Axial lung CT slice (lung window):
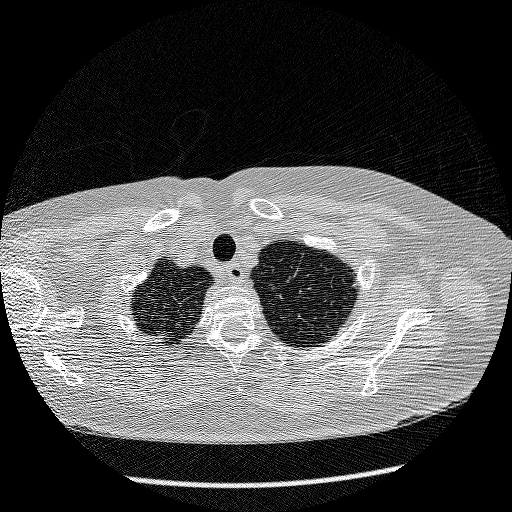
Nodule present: no